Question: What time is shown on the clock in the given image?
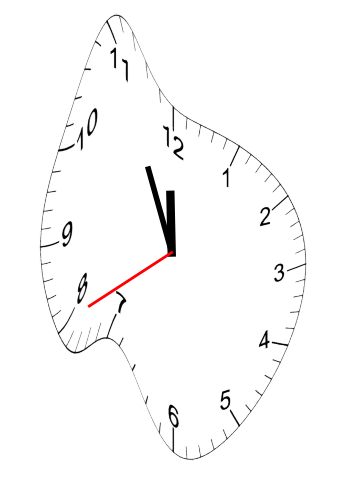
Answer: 11:55:40